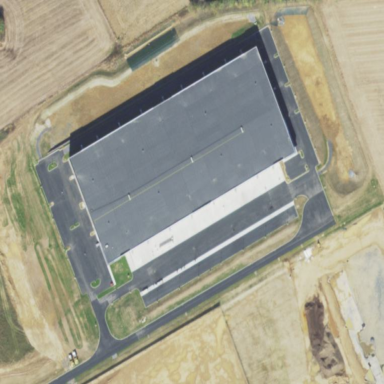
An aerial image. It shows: Industrial area with warehouse.